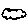
Label: cloud